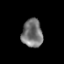
Tissue: prostate
Cell type: T cells
Senescence score: 0.3409
Nuclear area (px): 570
Mean DAPI intensity: 117.886